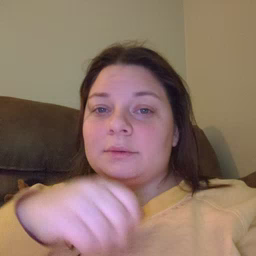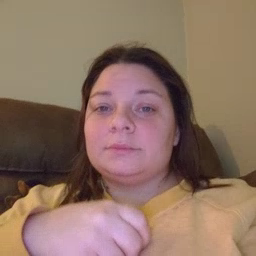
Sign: frog